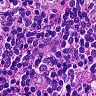
Metastatic tissue present: no